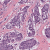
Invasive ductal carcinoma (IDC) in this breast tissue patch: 1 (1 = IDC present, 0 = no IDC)